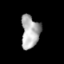
Tissue: lung
Cell type: Endothelial cells
Senescence score: 0.6532
Nuclear area (px): 595
Mean DAPI intensity: 171.903